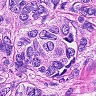
Metastatic tissue present: yes